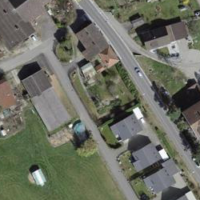
EUNIS habitat code: 55
Species observed at this site:
Chenopodium album